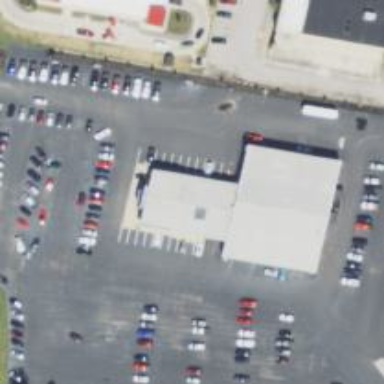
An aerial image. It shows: Building housing car shop.